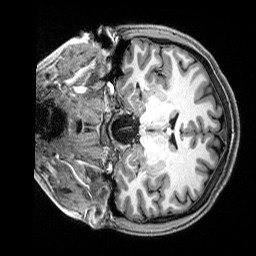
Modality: T1w
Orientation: coronal
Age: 20
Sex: male
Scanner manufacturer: siemens
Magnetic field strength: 3 T
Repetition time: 2.8 s
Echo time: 0.00212 s